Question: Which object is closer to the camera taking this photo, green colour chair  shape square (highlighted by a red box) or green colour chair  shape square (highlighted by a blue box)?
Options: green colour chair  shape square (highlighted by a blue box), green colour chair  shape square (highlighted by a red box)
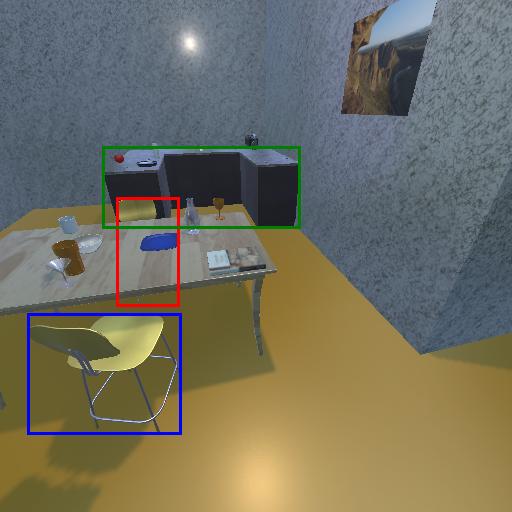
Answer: green colour chair  shape square (highlighted by a blue box)